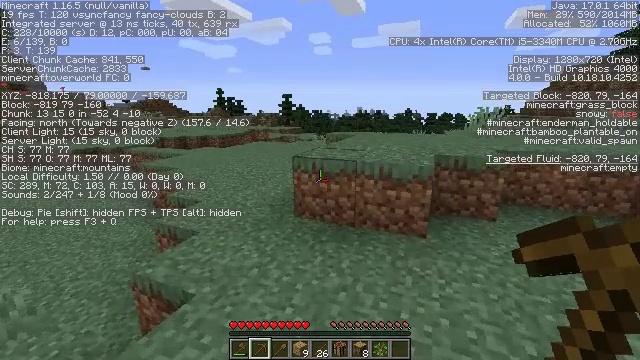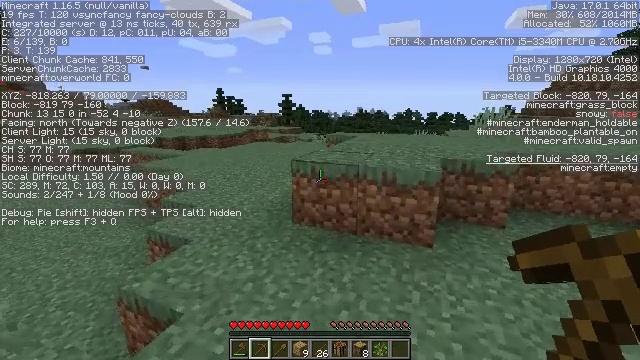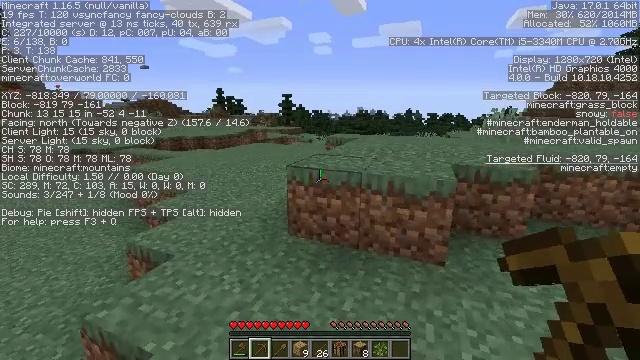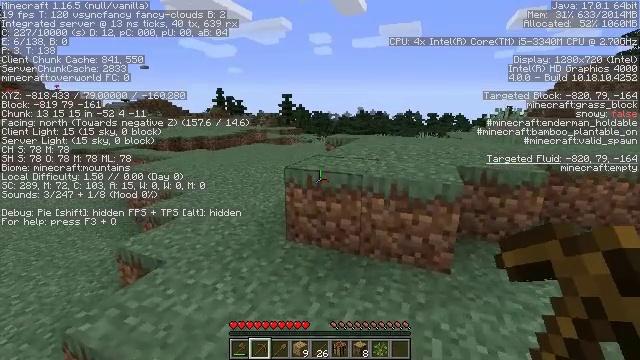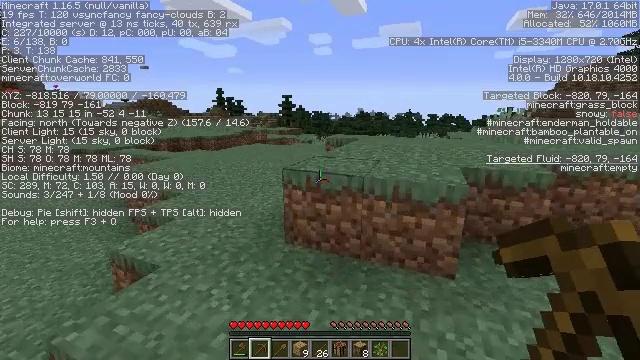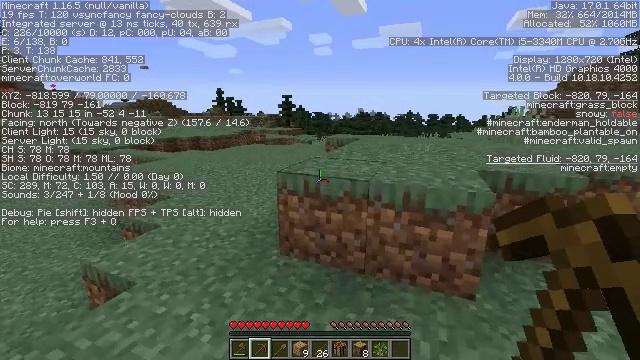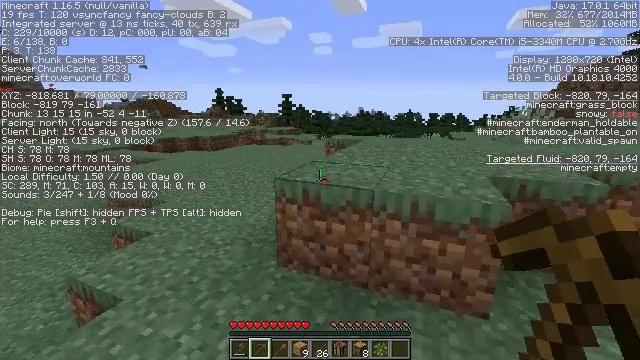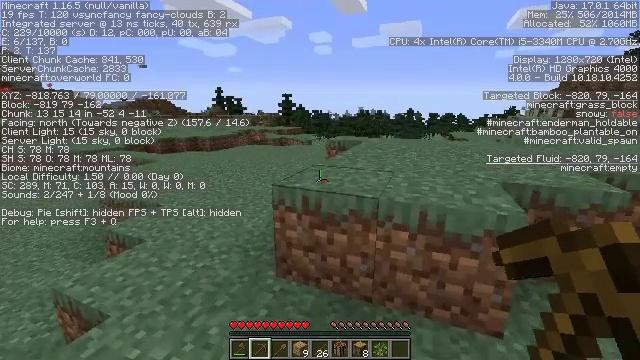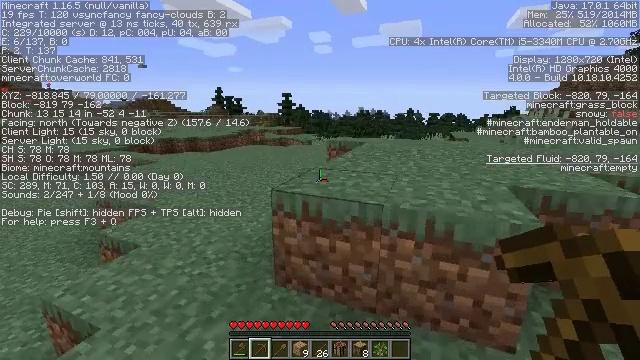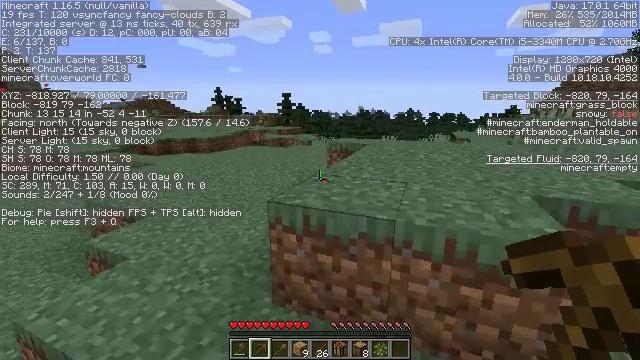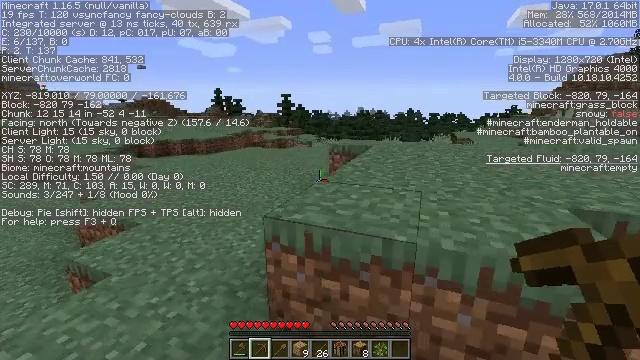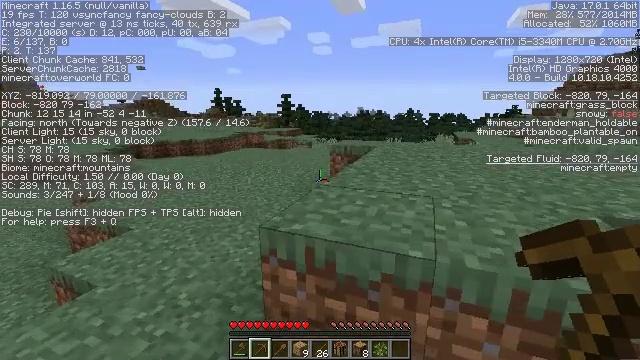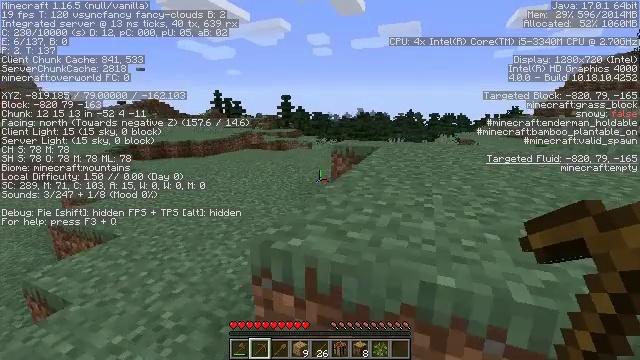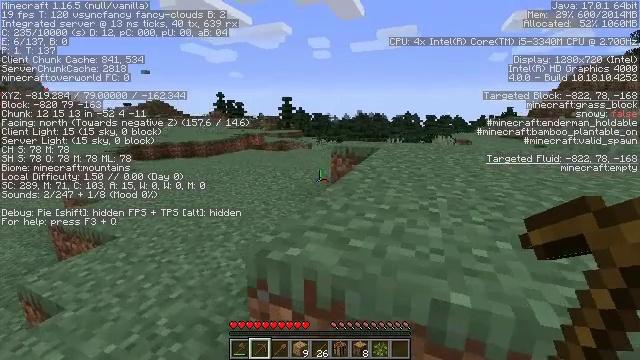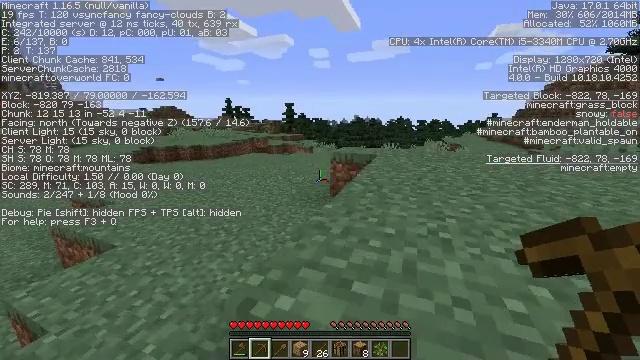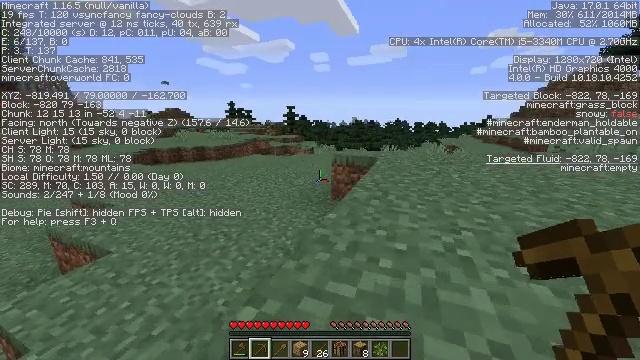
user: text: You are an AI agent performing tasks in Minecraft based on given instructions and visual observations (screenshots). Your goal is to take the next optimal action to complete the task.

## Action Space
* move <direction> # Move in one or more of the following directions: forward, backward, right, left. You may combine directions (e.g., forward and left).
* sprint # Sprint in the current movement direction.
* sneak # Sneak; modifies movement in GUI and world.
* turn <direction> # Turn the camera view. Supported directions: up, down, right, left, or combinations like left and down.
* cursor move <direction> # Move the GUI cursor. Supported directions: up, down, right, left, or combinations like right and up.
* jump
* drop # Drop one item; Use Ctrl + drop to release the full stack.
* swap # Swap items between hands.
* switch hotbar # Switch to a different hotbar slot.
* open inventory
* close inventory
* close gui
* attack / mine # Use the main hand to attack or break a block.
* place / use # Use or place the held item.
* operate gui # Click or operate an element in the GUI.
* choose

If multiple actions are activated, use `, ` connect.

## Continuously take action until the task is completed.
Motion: motion action
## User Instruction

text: Break the spruce leaves to clear the area.
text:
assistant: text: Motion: move forward
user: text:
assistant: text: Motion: move forward
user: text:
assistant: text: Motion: move forward
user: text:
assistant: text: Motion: move forward
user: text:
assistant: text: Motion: move forward
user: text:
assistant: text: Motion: move forward
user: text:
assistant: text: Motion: move forward
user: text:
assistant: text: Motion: move forward
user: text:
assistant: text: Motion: move forward
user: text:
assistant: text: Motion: move forward
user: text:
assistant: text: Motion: move forward
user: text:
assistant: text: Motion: move forward, sprint
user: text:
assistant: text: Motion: move forward, sprint
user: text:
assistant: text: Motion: move forward, sprint
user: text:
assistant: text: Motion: move forward, sprint
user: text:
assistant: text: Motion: move forward, sprint, jump
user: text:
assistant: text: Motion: move forward, sprint, jump
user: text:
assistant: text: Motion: move forward, sprint, jump
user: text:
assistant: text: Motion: move forward, jump
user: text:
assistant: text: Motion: move forward, sprint, jump
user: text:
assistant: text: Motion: move forward, sprint, jump
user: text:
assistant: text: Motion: move forward, sprint, turn left, jump
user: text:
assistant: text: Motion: move forward, sprint, turn left
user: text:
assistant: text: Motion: move forward, sprint, turn left
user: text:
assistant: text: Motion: move forward, sprint
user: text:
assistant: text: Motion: move forward, sprint
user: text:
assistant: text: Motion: move forward, sprint
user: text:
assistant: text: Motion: move forward, sprint
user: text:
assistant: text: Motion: move forward, sprint
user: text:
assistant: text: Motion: move forward, sprint